Interaction volume radius: 10 \u00c5
Interaction volume height: 15 \u00c5
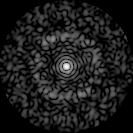
Disorder parameter: 0.8294